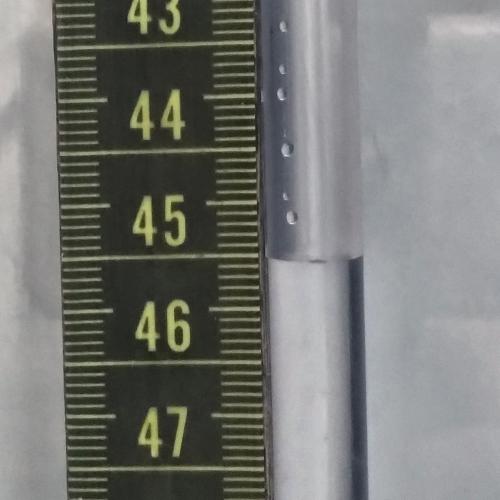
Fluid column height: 45.5 cm